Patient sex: M
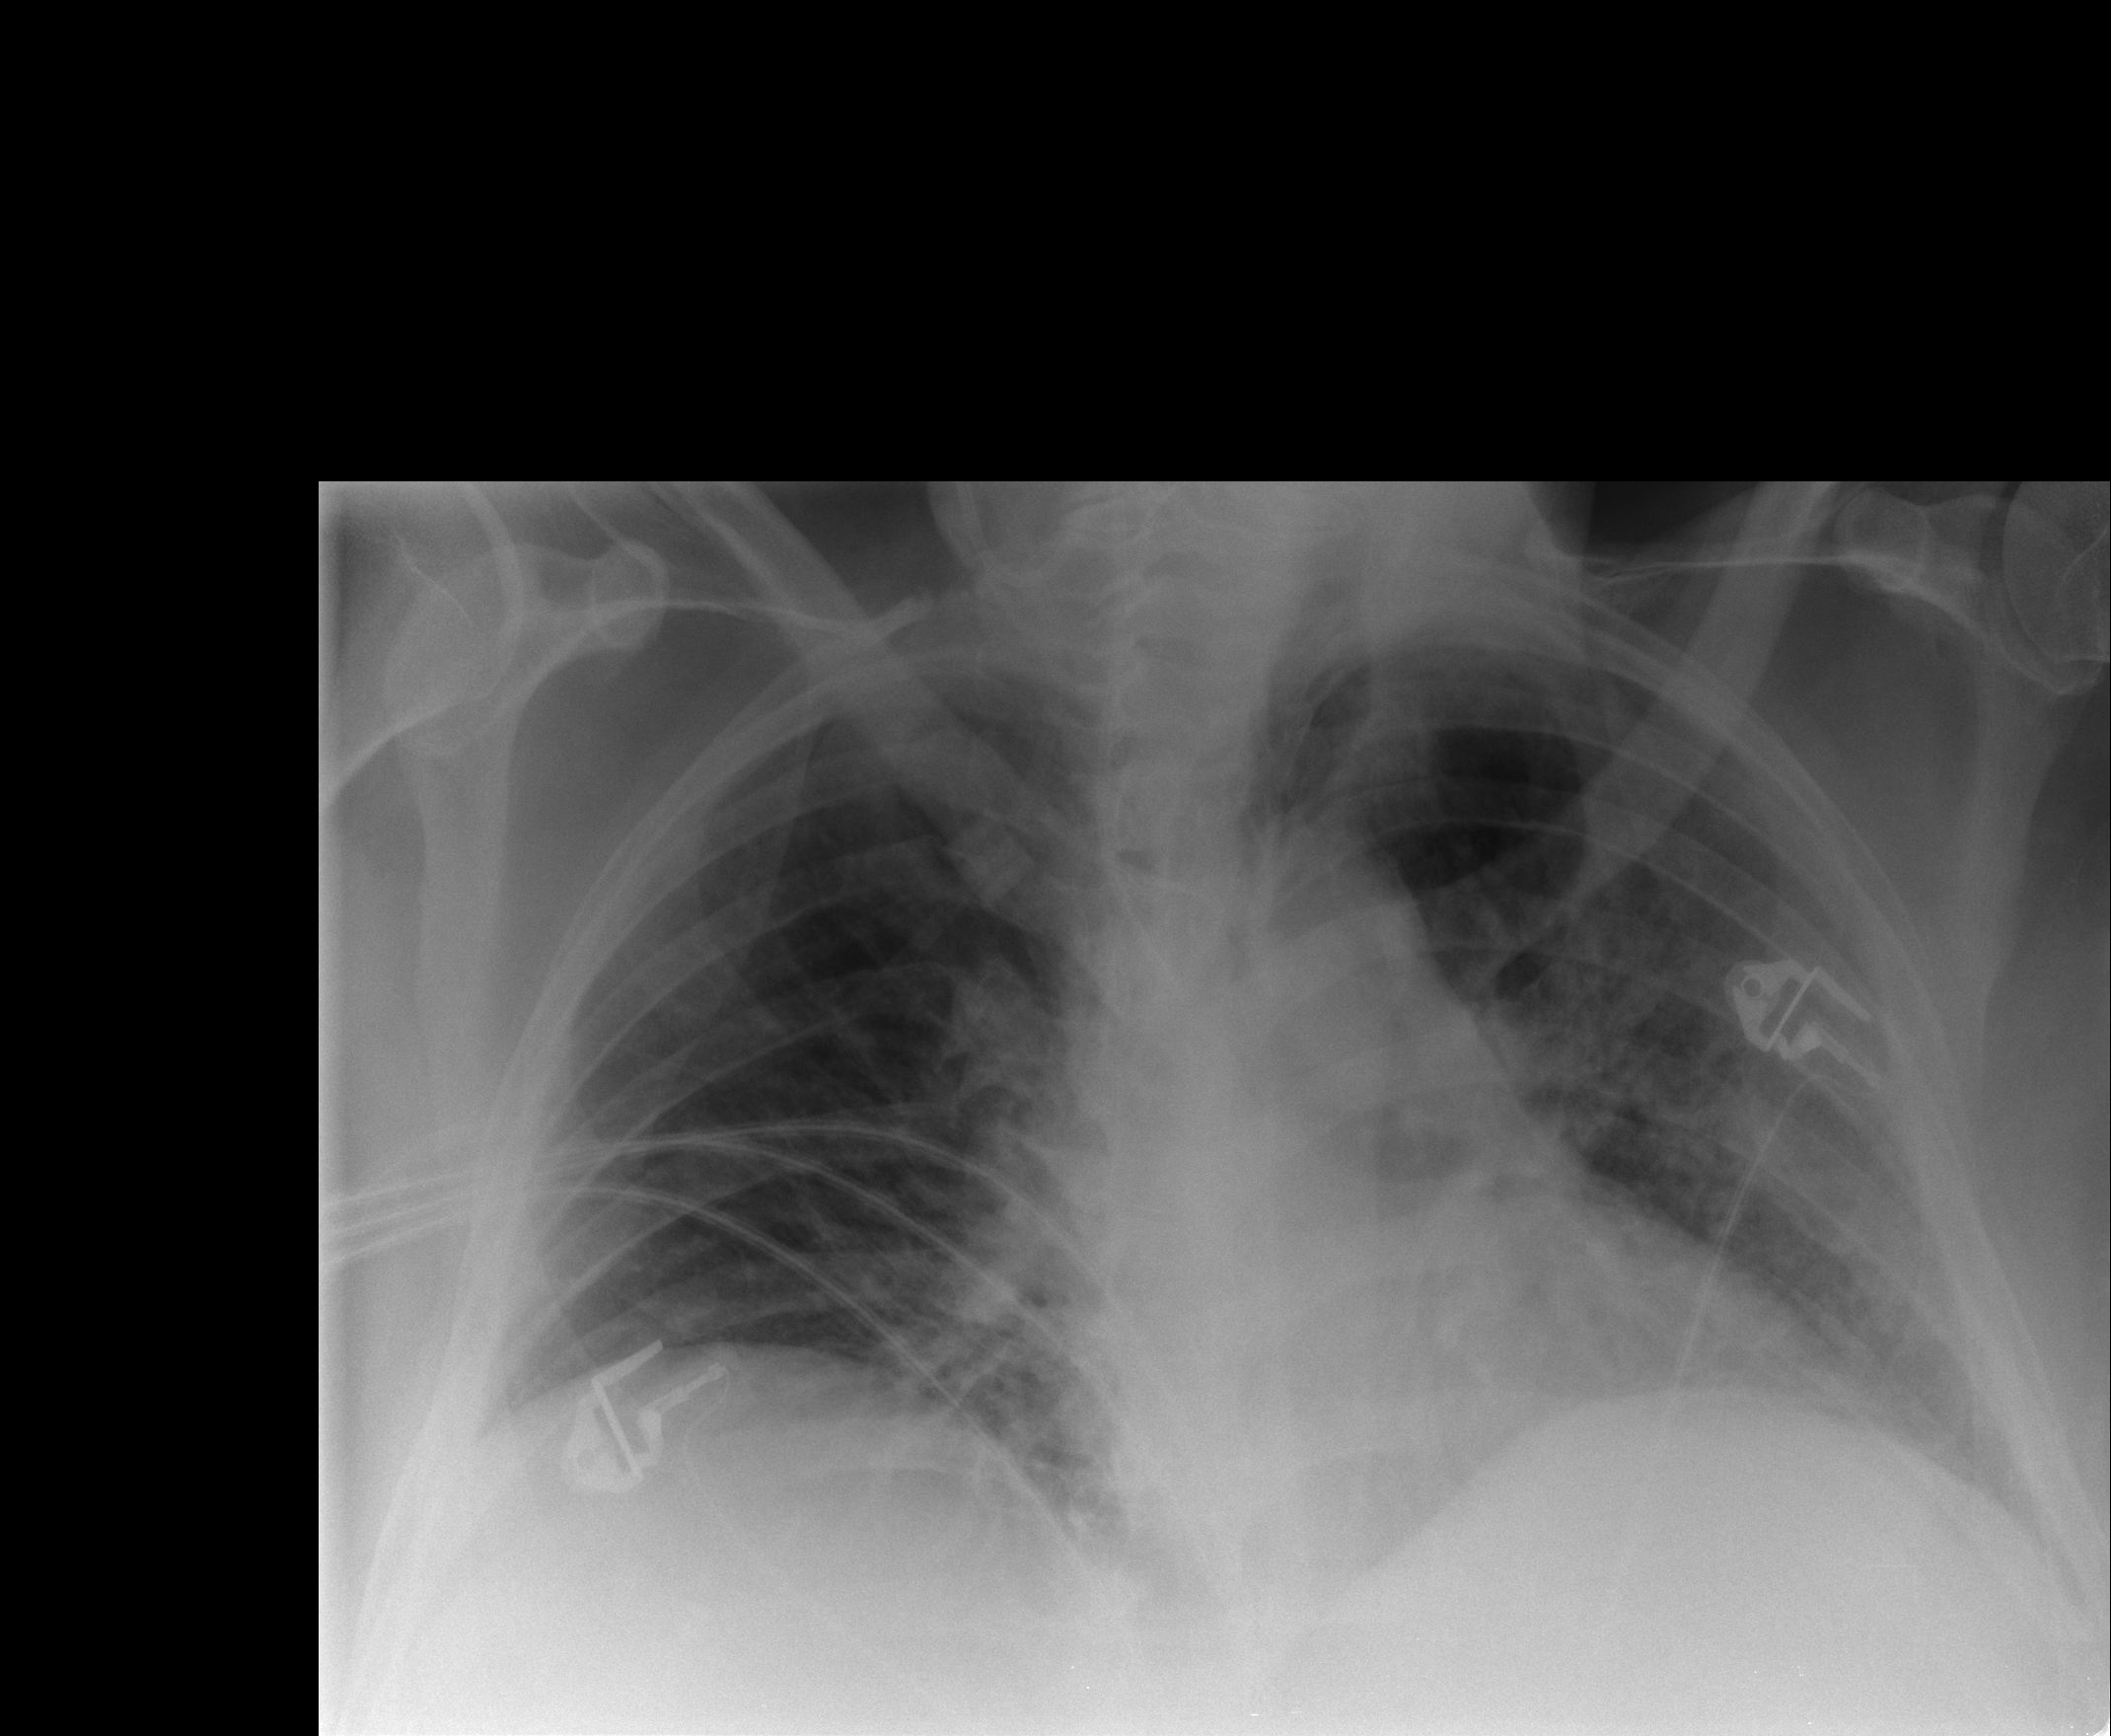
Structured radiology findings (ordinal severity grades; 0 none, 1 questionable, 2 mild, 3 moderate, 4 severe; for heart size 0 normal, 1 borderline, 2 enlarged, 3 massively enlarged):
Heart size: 0
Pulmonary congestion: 2
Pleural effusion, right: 0
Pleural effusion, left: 2
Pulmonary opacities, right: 1
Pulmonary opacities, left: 2
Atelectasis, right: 0
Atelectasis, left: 3